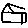
Label: house